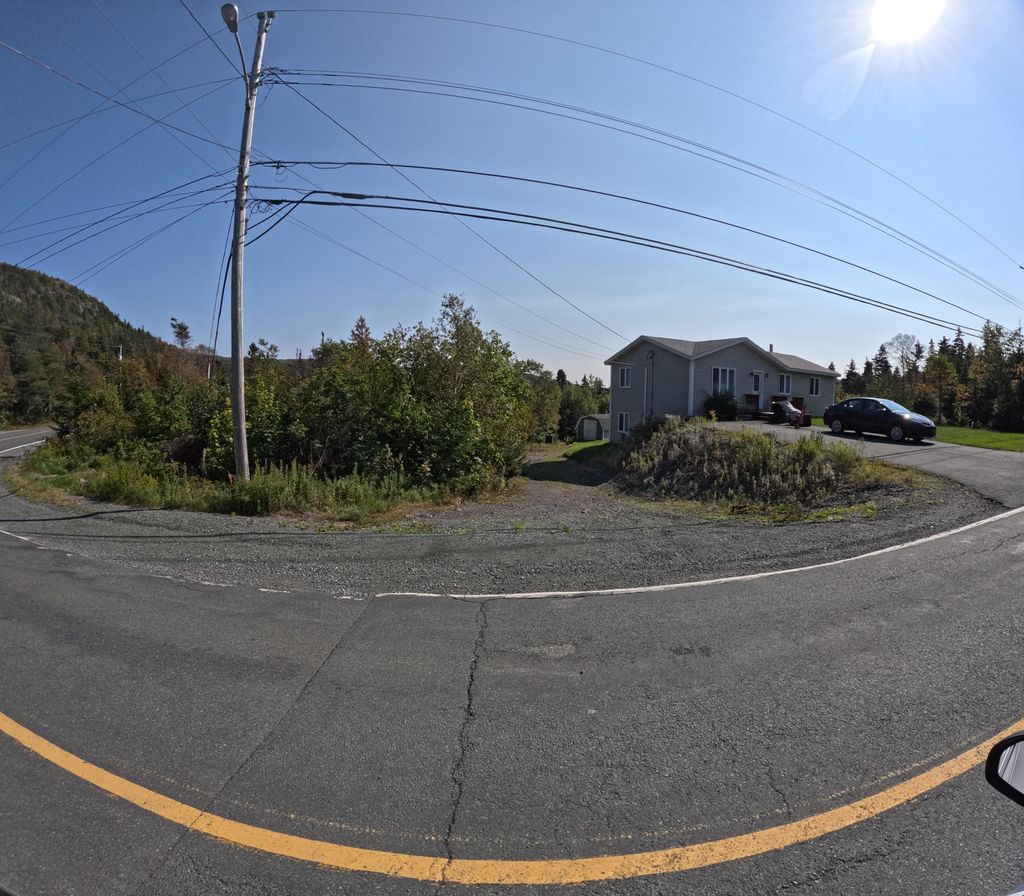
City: st_johns